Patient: sex M, age 64
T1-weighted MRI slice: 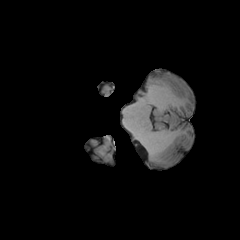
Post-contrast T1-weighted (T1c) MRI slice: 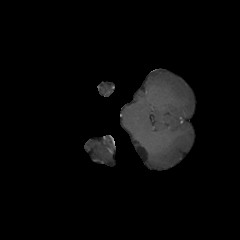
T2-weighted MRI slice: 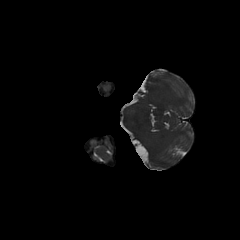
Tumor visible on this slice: no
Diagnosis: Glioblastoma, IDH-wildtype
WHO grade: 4